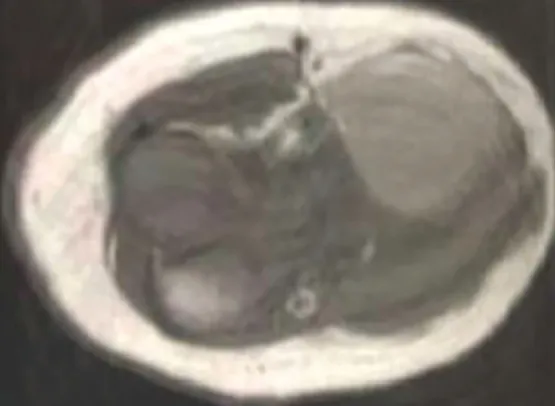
NMR of the right elbow. Source: Clinical record.
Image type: radiology (mri)